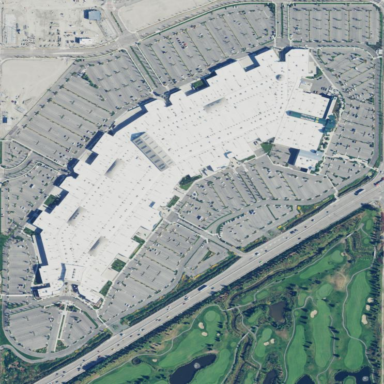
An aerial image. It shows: Retail area.